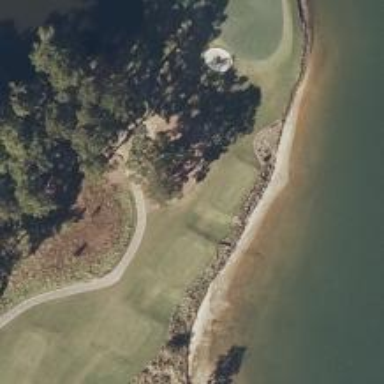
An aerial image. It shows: Path designated for golf carts.